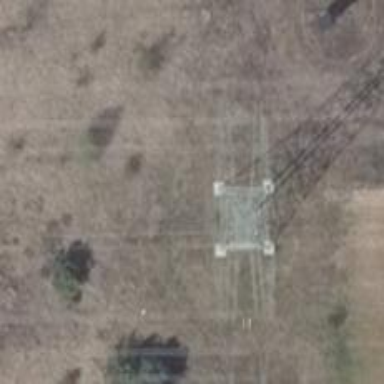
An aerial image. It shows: Power tower.